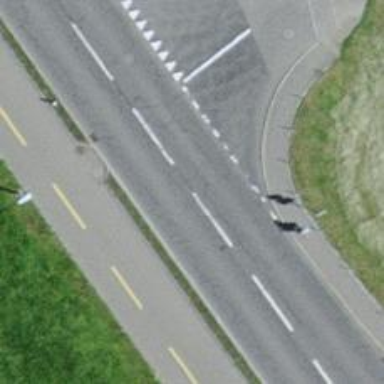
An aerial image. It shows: Primary highway with separate cycleway made of asphalt.